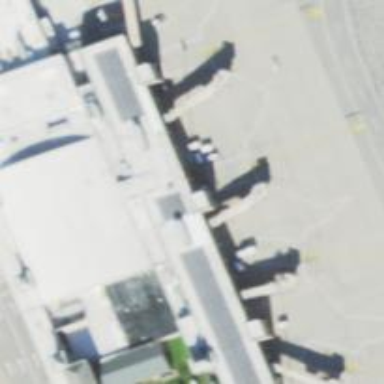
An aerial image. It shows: Airport gate.